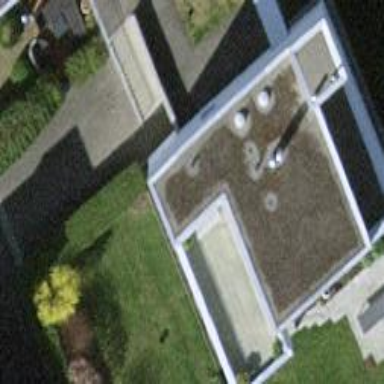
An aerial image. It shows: Building with flat roof.